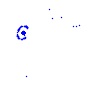
Particle: proton